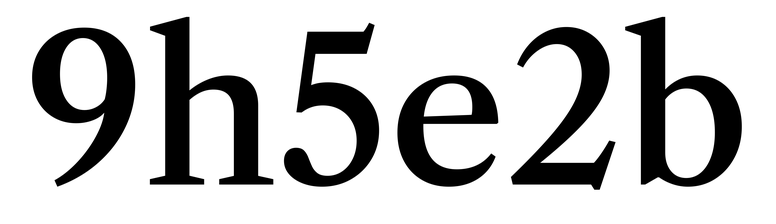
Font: LibreCaslonText_Medium